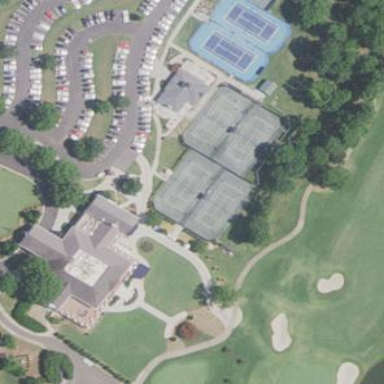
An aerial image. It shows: Tennis court on pitch.